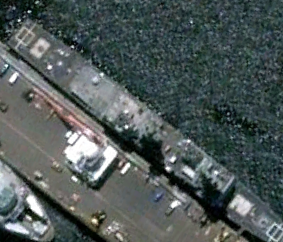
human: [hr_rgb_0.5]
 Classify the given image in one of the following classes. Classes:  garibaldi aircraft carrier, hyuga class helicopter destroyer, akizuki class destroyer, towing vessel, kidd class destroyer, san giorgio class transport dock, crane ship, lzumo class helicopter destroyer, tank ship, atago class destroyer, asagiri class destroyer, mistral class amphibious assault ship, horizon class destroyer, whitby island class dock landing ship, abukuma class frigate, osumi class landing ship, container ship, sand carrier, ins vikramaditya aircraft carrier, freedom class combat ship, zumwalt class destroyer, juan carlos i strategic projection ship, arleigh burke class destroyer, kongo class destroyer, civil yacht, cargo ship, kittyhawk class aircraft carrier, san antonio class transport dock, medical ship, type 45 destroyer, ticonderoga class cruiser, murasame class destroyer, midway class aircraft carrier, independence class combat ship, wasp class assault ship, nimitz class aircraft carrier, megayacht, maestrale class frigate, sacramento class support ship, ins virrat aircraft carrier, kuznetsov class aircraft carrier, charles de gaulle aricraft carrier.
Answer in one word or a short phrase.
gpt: Ticonderoga class cruiser